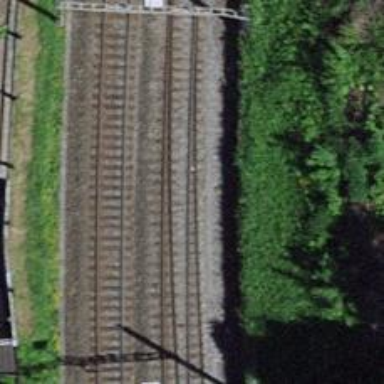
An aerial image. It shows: Railway switch.